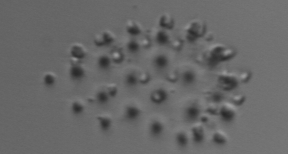
Label: Parvicorbicula_socialis